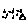
Label: bird